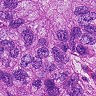
Metastatic tissue present: yes